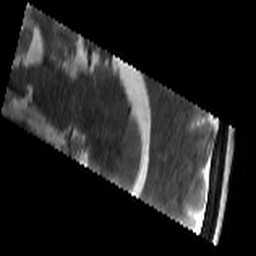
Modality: T2w
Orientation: sagittal
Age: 38
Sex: female
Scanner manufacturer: siemens
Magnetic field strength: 3 T
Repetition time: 8.02 s
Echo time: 0.08 s